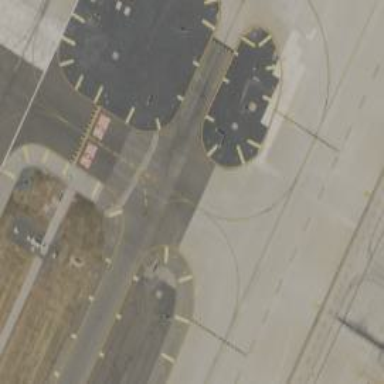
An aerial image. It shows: Asphalt taxiway in the airport.